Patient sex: F
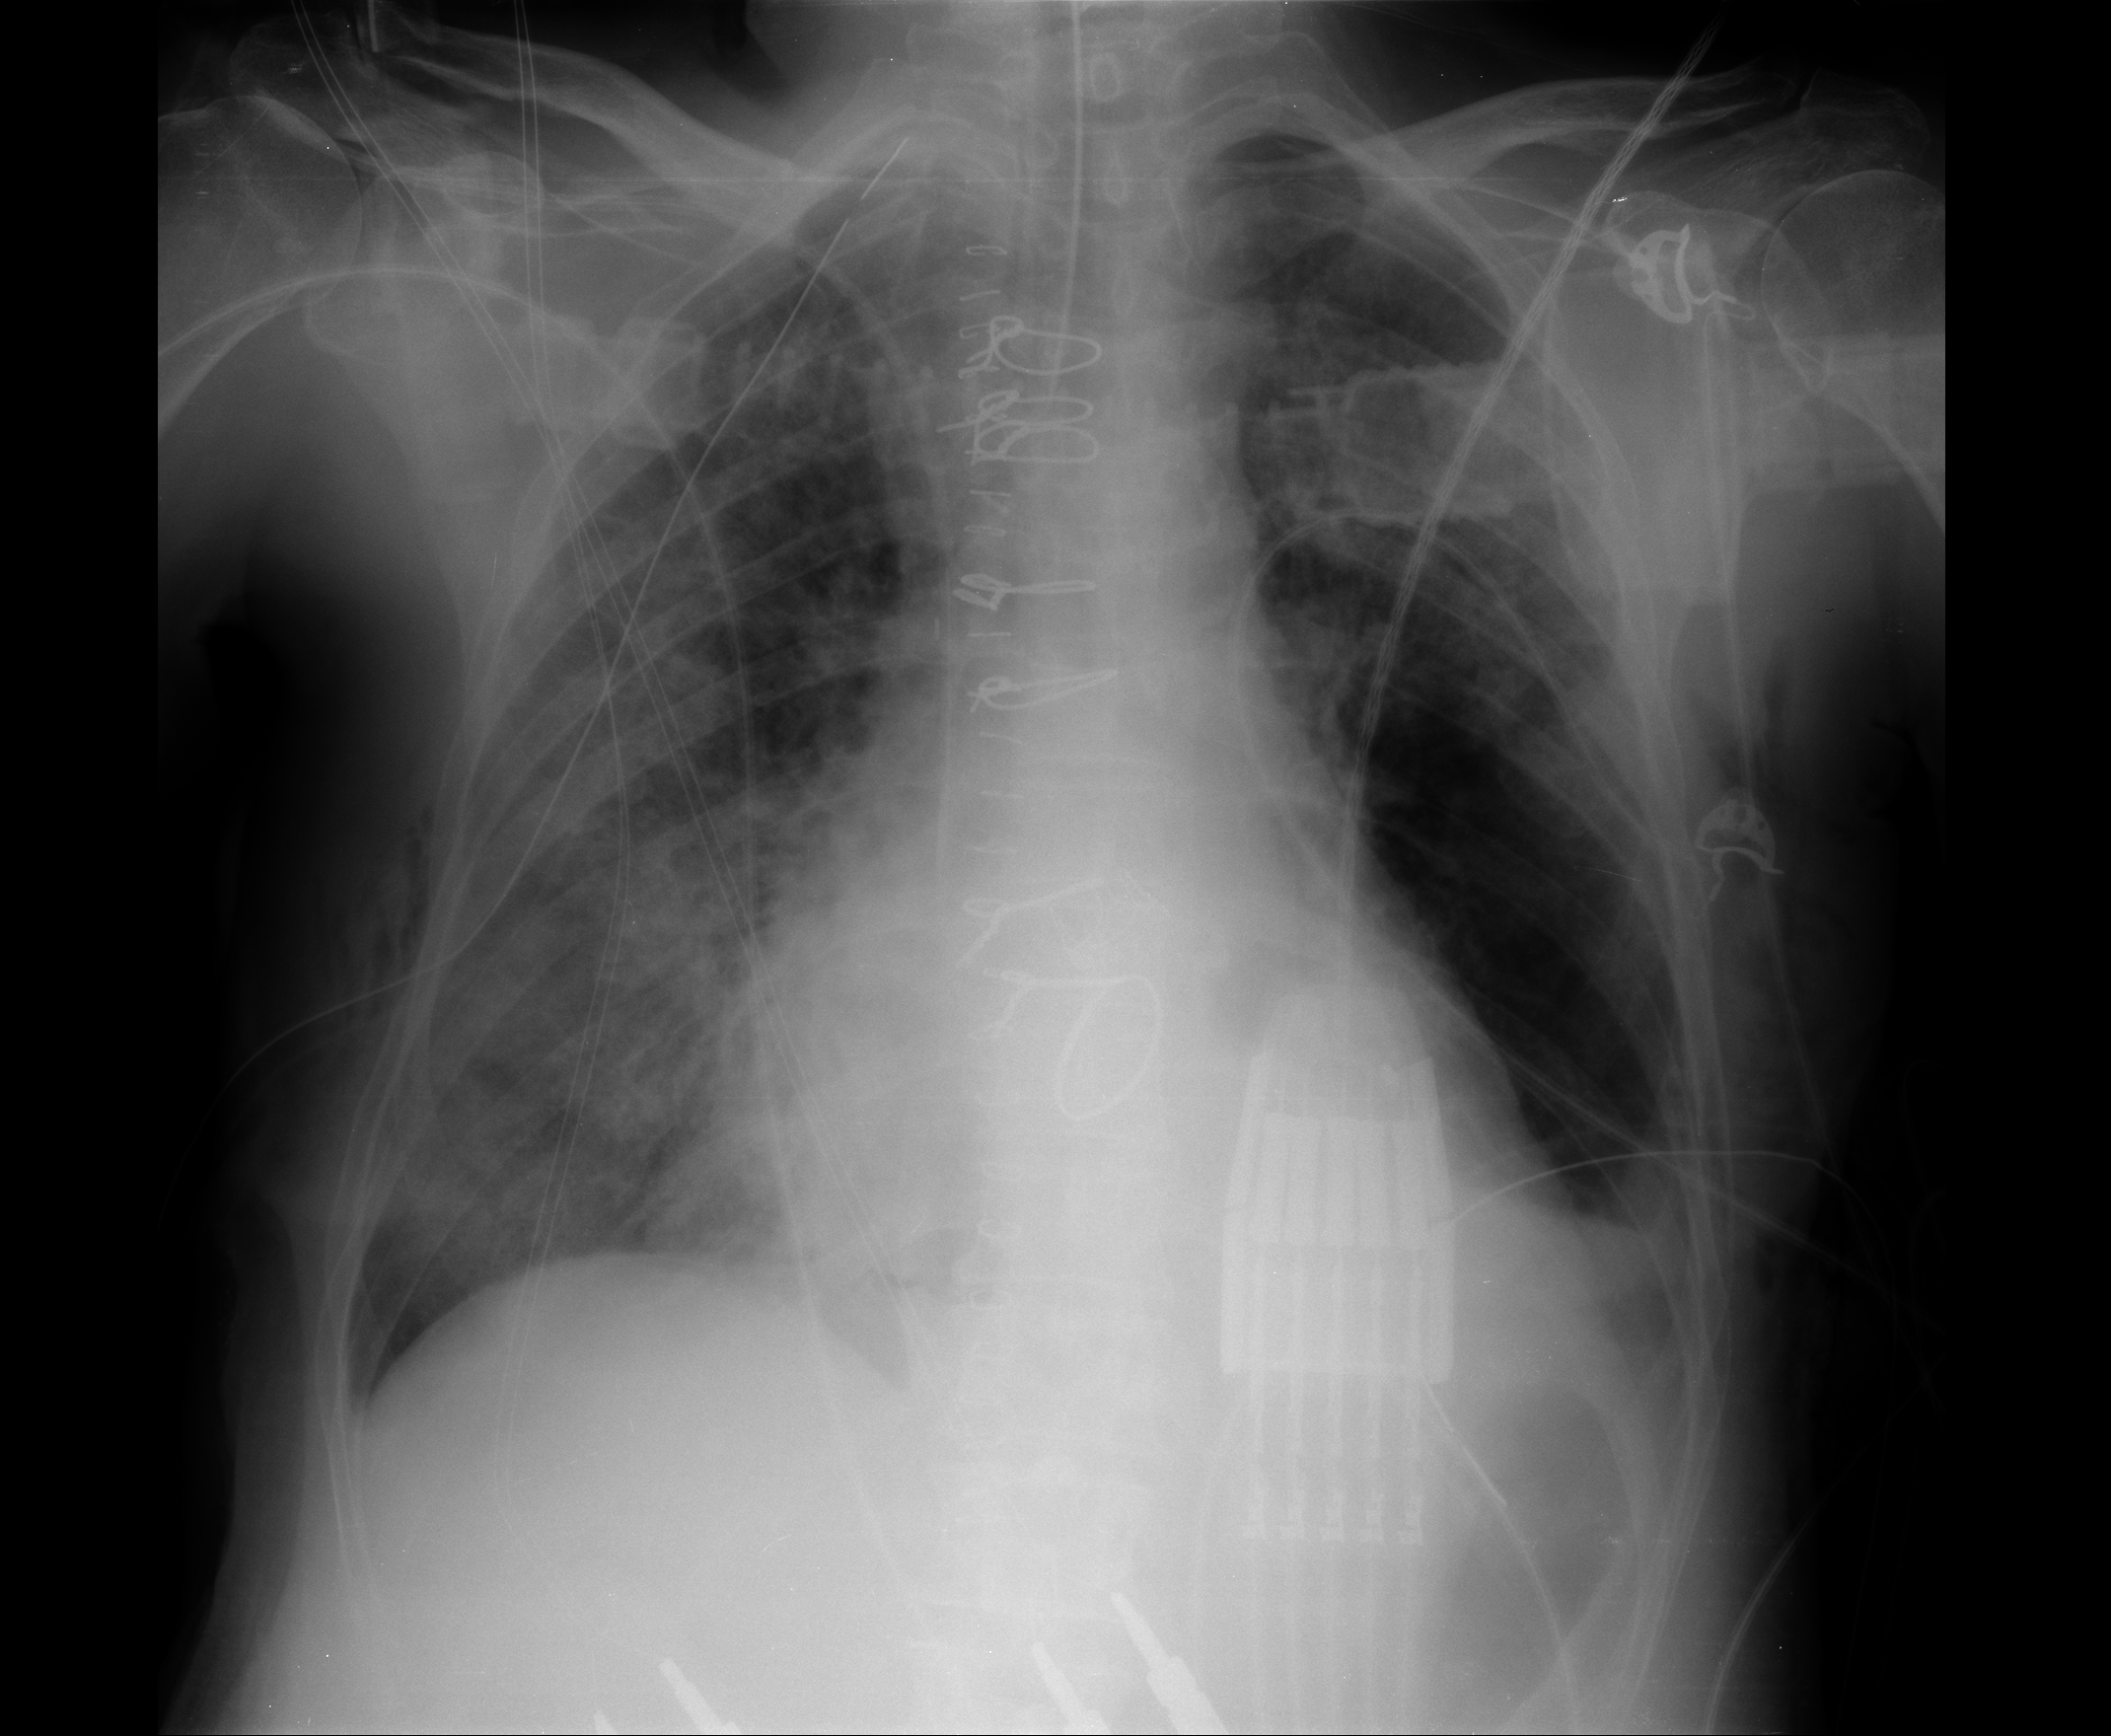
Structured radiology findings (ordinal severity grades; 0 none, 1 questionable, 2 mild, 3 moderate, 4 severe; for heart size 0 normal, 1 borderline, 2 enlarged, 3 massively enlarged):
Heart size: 2
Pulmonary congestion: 2
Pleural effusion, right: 1
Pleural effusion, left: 2
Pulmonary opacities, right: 4
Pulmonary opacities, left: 3
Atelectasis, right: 3
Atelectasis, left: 2